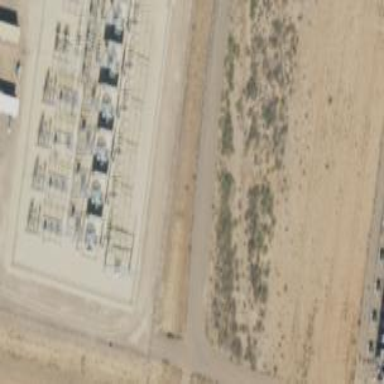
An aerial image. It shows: Industrial power substation enclosed by fence.